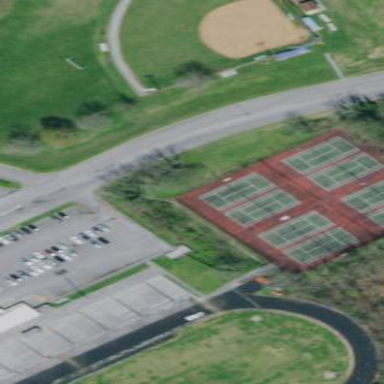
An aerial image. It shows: Tennis court on pitch.